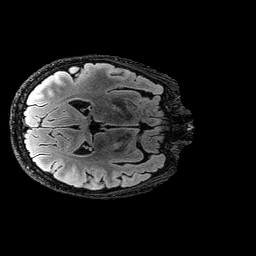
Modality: FLAIR
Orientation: axial
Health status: ill
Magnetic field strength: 3 T